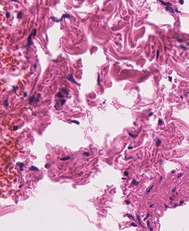
Tumor epithelial tissue: no
Tumor-associated stroma tissue: yes
Normal tissue: no